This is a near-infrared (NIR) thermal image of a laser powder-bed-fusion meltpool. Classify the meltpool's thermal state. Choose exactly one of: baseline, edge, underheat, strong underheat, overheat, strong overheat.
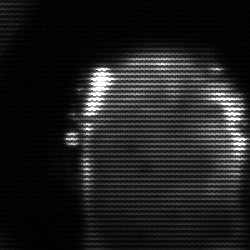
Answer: baseline